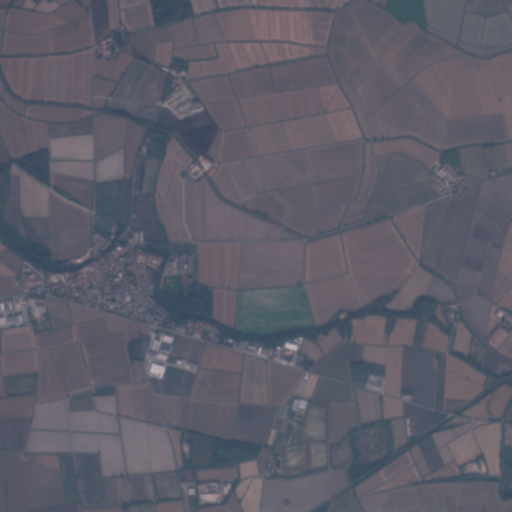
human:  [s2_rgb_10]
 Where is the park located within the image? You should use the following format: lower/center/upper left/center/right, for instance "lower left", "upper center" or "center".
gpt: There is no park in the image.